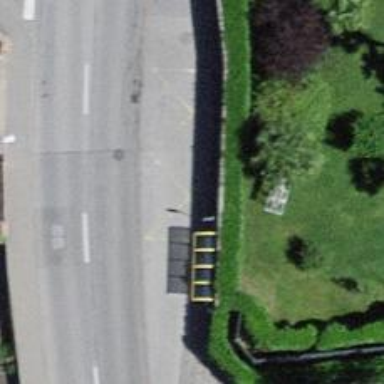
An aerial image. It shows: Bus stop along the road.